Field crop: maize
Growth stage: 2
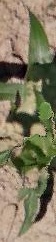
Species: maize